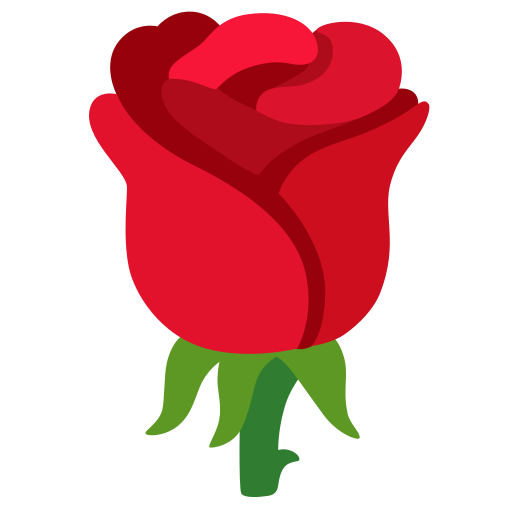
Emoji: 🌹